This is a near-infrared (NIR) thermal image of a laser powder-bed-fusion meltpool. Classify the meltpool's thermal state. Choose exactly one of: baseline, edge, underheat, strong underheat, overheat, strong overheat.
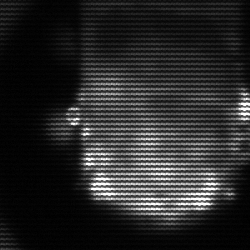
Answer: baseline